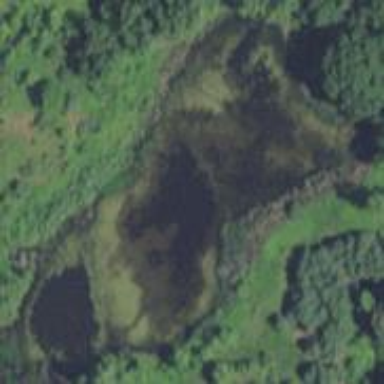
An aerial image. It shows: Serene pond surrounded by nature.